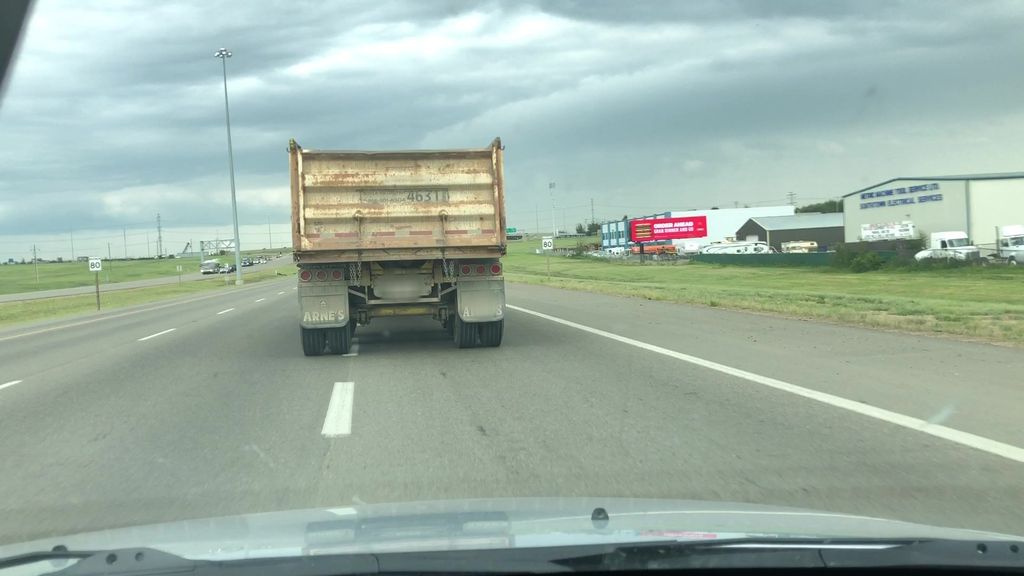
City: edmonton